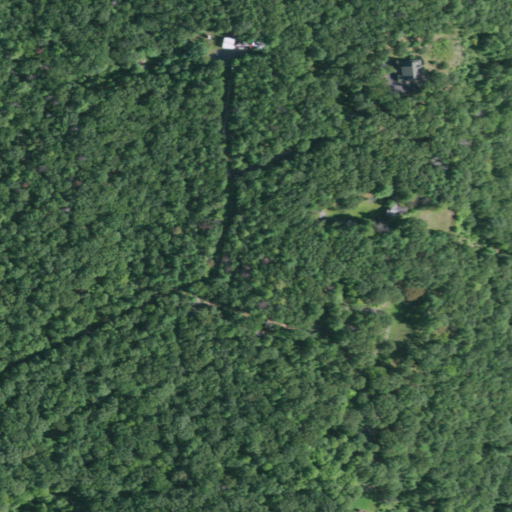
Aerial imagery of mountain in New York named Mount Airy containing deciduous forest, mixed forest, evergreen forest, and open development